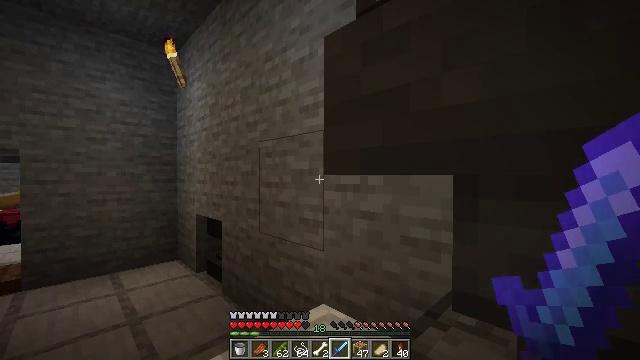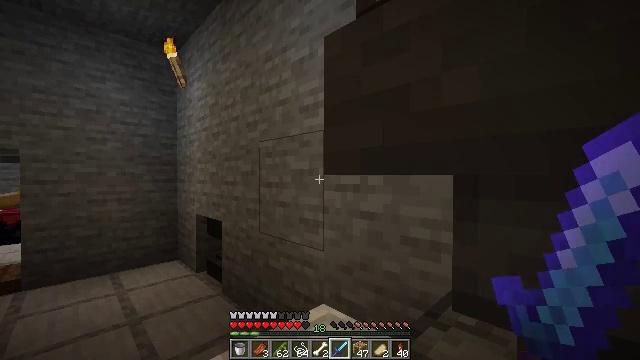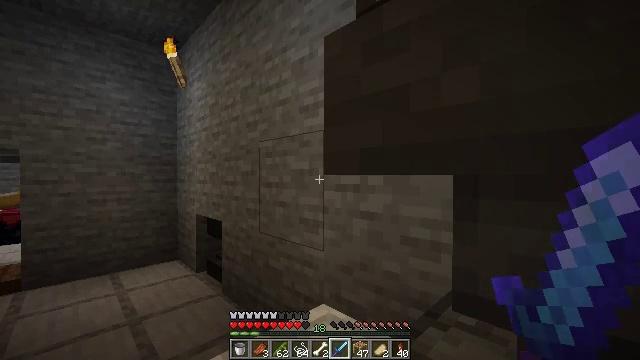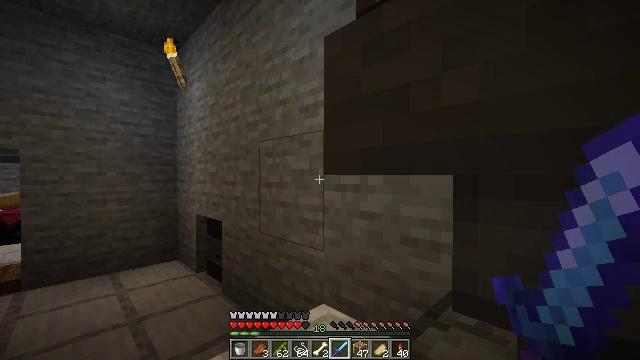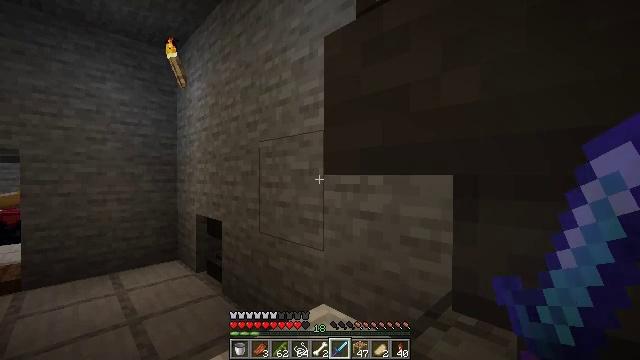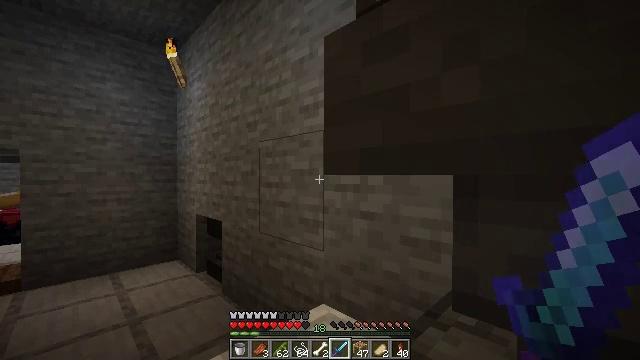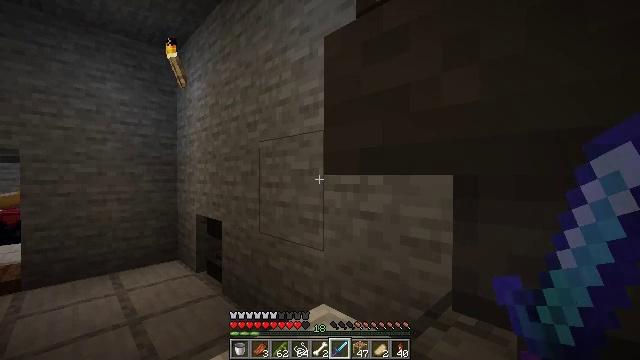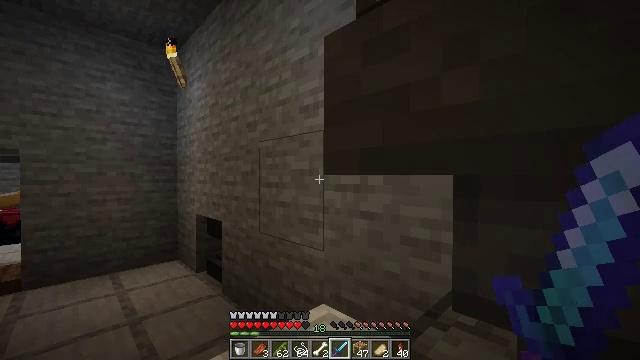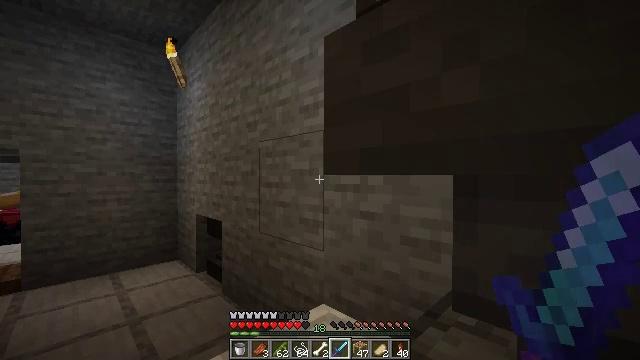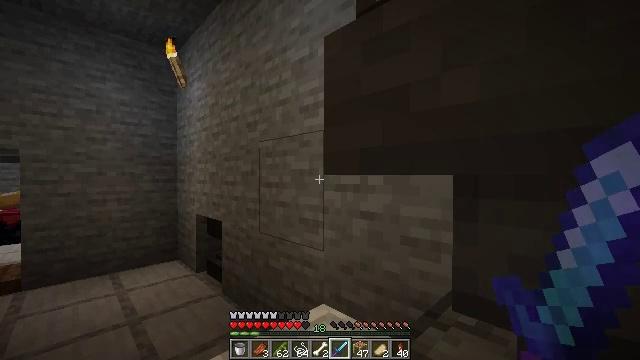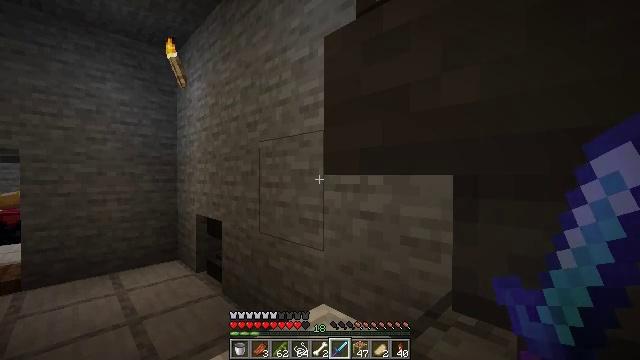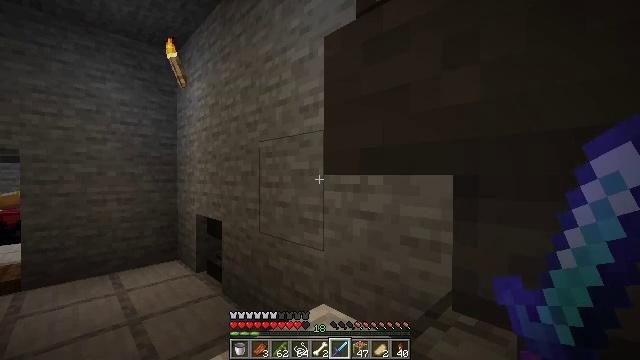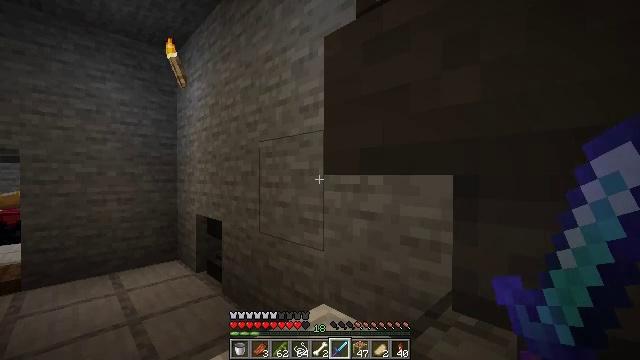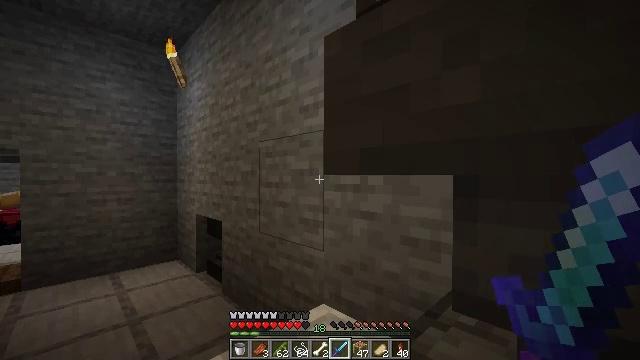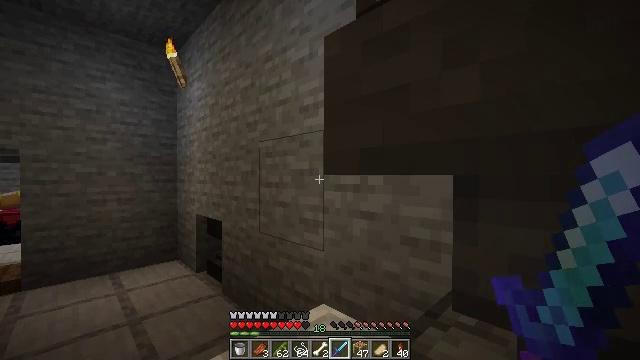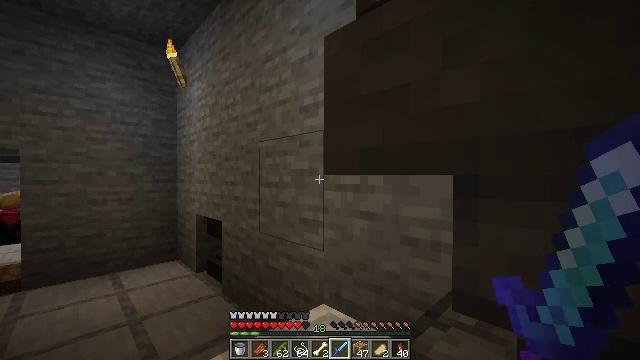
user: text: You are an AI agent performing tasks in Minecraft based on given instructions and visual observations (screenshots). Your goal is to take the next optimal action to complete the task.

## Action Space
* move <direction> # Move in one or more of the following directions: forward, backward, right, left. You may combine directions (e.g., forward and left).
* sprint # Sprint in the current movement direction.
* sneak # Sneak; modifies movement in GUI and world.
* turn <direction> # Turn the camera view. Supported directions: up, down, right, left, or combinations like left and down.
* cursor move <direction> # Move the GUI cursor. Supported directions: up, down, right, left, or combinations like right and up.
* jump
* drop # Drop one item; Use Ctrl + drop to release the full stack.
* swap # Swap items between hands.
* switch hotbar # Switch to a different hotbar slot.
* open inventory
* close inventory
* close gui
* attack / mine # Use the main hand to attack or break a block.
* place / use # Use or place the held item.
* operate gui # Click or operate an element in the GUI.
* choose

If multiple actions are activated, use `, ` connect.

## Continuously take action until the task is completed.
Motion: motion action
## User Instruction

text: Craft some scaffolding.
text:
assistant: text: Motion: no_op
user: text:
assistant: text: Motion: no_op
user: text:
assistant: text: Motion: no_op
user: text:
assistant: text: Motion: no_op
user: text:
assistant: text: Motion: no_op
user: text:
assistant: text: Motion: no_op
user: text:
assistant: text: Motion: no_op
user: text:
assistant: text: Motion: no_op
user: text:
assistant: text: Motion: no_op
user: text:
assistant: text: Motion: no_op
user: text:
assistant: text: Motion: no_op
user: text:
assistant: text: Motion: no_op
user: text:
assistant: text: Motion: no_op
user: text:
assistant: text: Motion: no_op
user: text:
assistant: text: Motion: no_op
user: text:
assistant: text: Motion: no_op
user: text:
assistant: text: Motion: no_op
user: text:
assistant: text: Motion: no_op
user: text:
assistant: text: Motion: no_op
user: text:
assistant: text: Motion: no_op
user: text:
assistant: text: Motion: no_op
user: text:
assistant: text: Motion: no_op
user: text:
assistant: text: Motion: no_op
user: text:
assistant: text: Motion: no_op
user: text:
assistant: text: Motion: no_op
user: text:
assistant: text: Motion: no_op
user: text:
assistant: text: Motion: no_op
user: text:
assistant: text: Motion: no_op
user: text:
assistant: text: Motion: no_op
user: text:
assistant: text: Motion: no_op